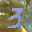
Label: 3